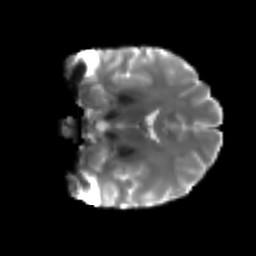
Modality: T2w
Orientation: coronal
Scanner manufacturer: siemens
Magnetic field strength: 3 T
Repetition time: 3.6 s
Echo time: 0.092 s